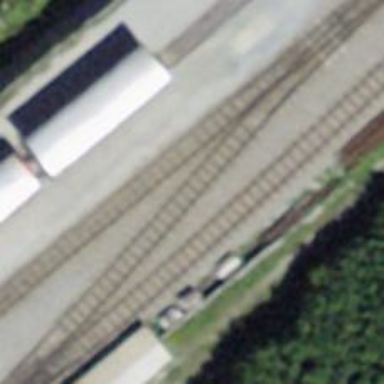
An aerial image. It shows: Preserved narrow-gauge railway siding.